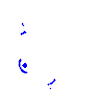
Particle: pion